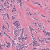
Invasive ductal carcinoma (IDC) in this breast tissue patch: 1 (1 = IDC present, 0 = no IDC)